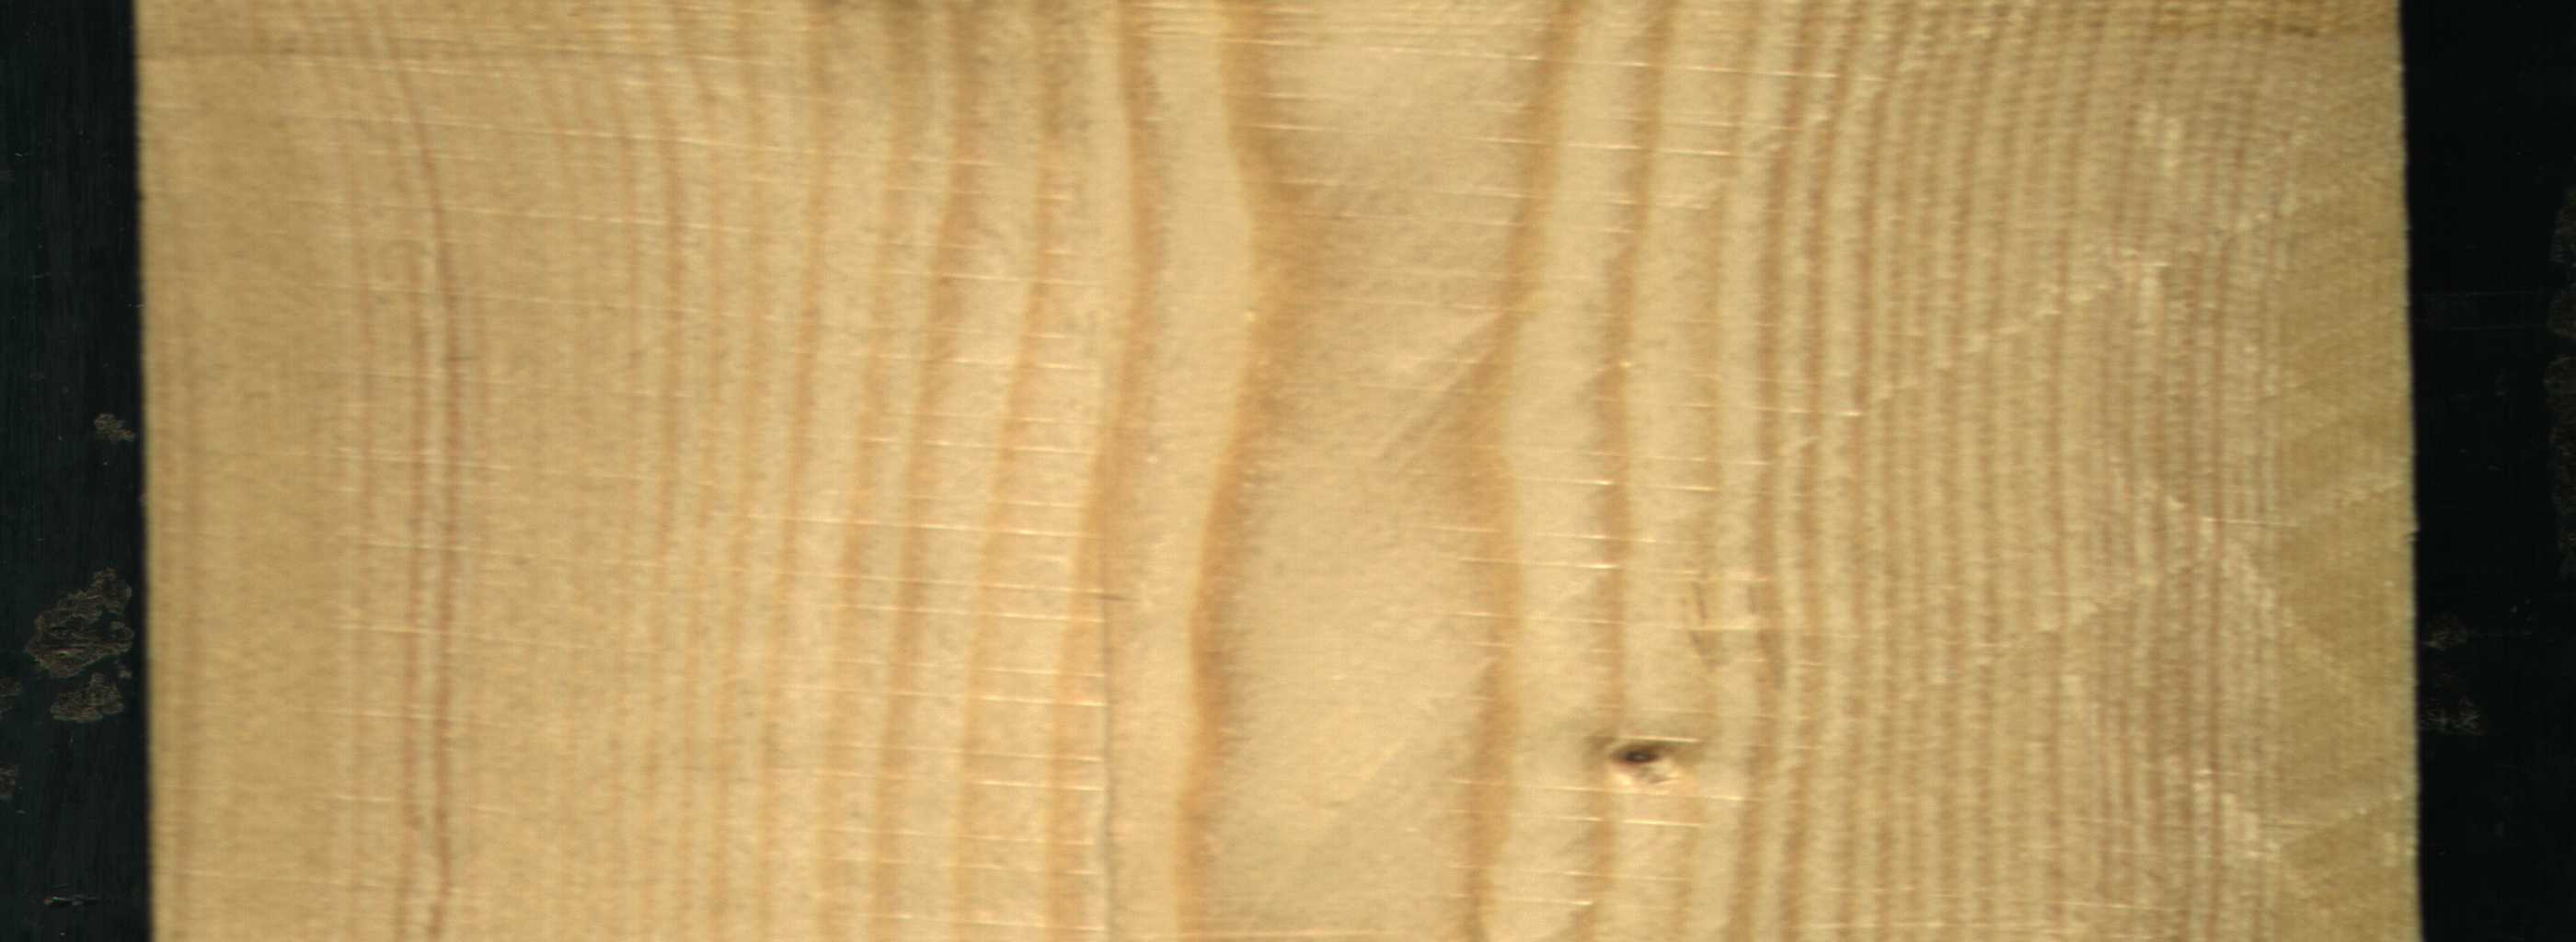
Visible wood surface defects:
Live_Knot